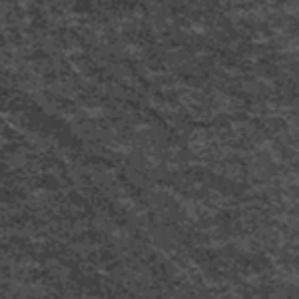
Label: frost